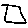
Label: square